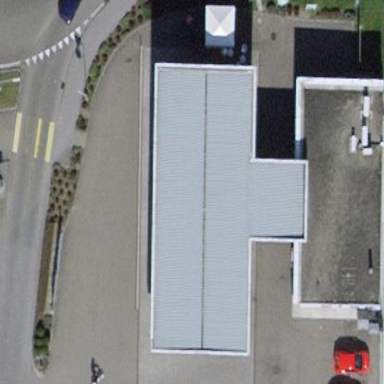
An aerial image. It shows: Building that serves as fuel station.